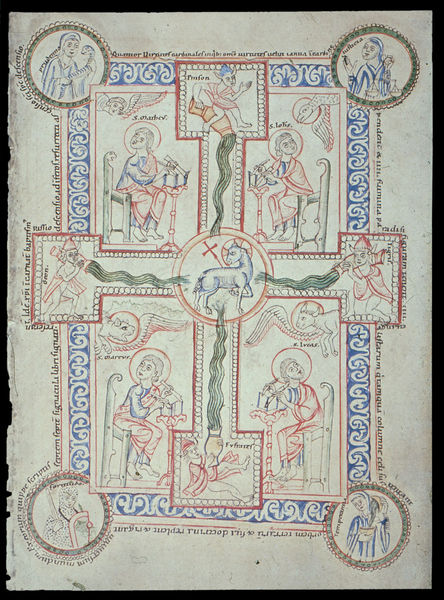
Titel: Zwiefaltener Codex / Chronicon Zwifaltense minus
Institution: Stuttgart, Württembergisches Landesmuseum
Schlagwörter: adler, baum, blau, flügel, mann, wasser, grün, bunt, stuhl, stühle, zeichen, zeichnung, rot, tiere, malerei, johannes, mensch, rahmen, bild, sitzend, blatt, person, kreis, pferd, engel, schrift, papier, farben, thomas, vier, lamm, schaf, kreuz, rechteck, seite, schwert, buchstaben, nonne, kreise, schlange, schimmel, buchseite, heiligenschein, nimbus, christus, jesus, schreiben, christlich, schwart, löwe, heilige, schreiber, stier, historisch, markus, himmelsrichtungen, papyrus, kreuzstab, kobold, lamm gottes, evangelist, evangelisten, lukas, matthäus, wurzel jesse